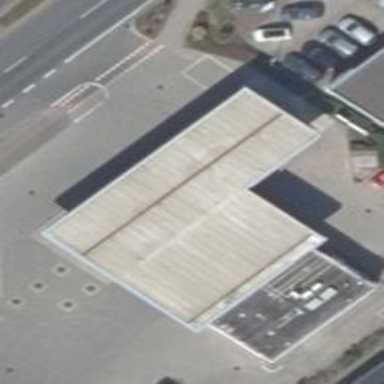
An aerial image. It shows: Fuel station.